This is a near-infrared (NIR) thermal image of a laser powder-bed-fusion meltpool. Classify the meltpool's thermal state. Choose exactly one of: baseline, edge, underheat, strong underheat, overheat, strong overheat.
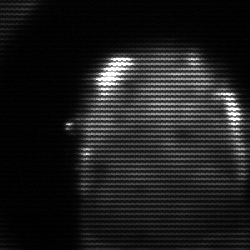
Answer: baseline